Question: I've been trying to get Android Annotations running my installation of Android Studio 0.8.2 and cannot get it working correctly.
Here's what I've done to get it set up...
In File > Settings > Compiler > Annotation Processors
Selected "Enable annotation processing"
Processor path set to "C:\softwarendroidndroidannotations-3.0.1.jar;C:\softwarendroidndroidannotations-api-3.0.1.jar"
Store Generated sources set to "Module content root"
Directories are set to "gen/aa" and "gen/aa-test"
Placed the androidannotations-3.0.1.jar file in the project's libs directory.
I can add the annotations to the files correctly, autocomplete finds all the annotations.
However, when I change the AndroidManifest.xml file to use the _ at the end of the android:name, it shows as red, and doesn't launch the app.
Then, after changing the Activity in the Launch Configurations to use the underscore, it also fails with an error.
Next steps?
'''
<activity
android:name=".FlagActivity_"
android:label="@string/app_name" >
<intent-filter>
<action android:name="android.intent.action.MAIN" />
<category android:name="android.intent.category.LAUNCHER" />
</intent-filter>
</activity>
@EActivity
public class FlagActivity extends Activity implements
GooglePlayServicesClient.ConnectionCallbacks,
GooglePlayServicesClient.OnConnectionFailedListener {
'''

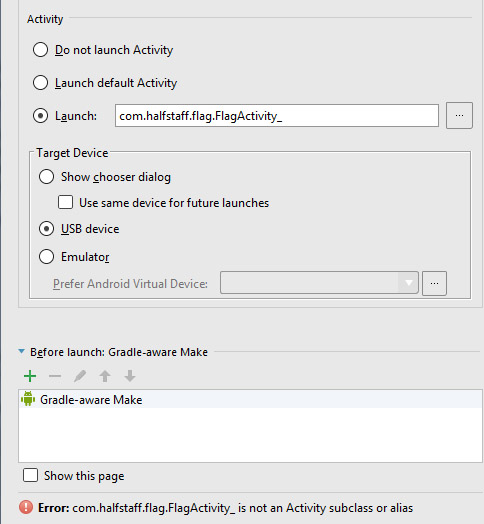
Answer: I've got Android Annotations running on Android Studio 0.8.2.
First off, you shouldn't have to specify a specific Activity, just choose "Launch default activity". Your manifest looks fine.
What I've found is that you need to sync gradle from time to time so the BlahActivity_ can be generated.
Here is my gradle config for my app module (only the Android annotations specific configs):
'''
buildscript {
repositories {
mavenCentral()
}
dependencies {
classpath 'com.android.tools.build:gradle:0.12.+'
classpath 'com.neenbedankt.gradle.plugins:android-apt:1.2+'
}
}
apply plugin: 'android'
apply plugin: 'android-apt'
repositories {
mavenCentral()
}
apply plugin: 'com.android.application'
android {
compileSdkVersion 20
buildToolsVersion "20.0.0"
defaultConfig {
applicationId "com.foo.androidapp"
minSdkVersion 16
targetSdkVersion 20
versionCode 1
versionName "1.0"
}
buildTypes {
release {
runProguard false
proguardFiles getDefaultProguardFile('proguard-android.txt'), 'proguard-rules.pro'
}
}
// AA: if you are going to use the spring rest template with AA
packagingOptions {
exclude 'META-INF/ASL2.0'
exclude 'META-INF/LICENSE'
exclude 'META-INF/license.txt'
exclude 'META-INF/NOTICE'
exclude 'META-INF/notice.txt'
}
productFlavors {
production {
packageName = 'com.foo.androidapp'
}
development {
packageName = 'com.foo.androidapp.dev'
}
}
}
dependencies {
// AA imports (also enables REST support w AA)!!
compile fileTree(dir: 'libs', include: ['*.jar'])
compile 'org.androidannotations:androidannotations-api:3.0+'
compile 'org.springframework.android:spring-android-rest-template:1.0.1.RELEASE'
compile 'com.fasterxml.jackson.core:jackson-databind:2.4.1.3'
compile 'org.codehaus.jackson:jackson-mapper-asl:1.9.13'
apt 'org.androidannotations:androidannotations:3.0+'
}
apt {
arguments {
androidManifestFile variant.processResources.manifestFile
resourcePackageName "com.foo.androidapp"
// You can set optional annotation processing options here, like these commented options:
// logLevel 'INFO'
// logFile '/var/log/aa.log'
}
}
'''